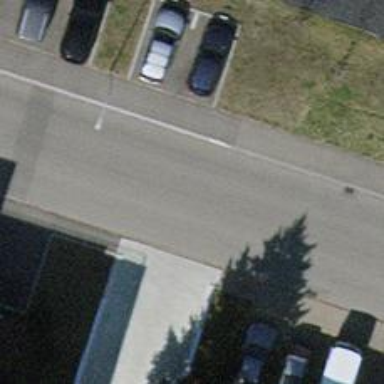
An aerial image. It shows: Concrete parking aisle as service road.